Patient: sex F, age 73
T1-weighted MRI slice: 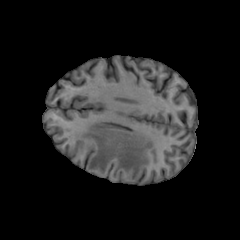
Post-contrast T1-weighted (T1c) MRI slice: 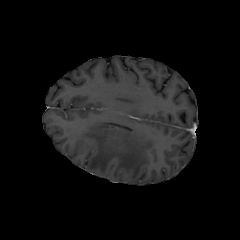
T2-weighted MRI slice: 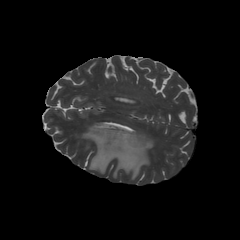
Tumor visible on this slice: yes
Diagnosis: Glioblastoma, IDH-wildtype
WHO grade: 4